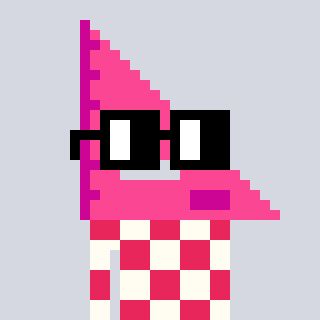
a pixel art character with square black glasses, a squadron ruler-shaped head and a grayscale-colored body on a cool background